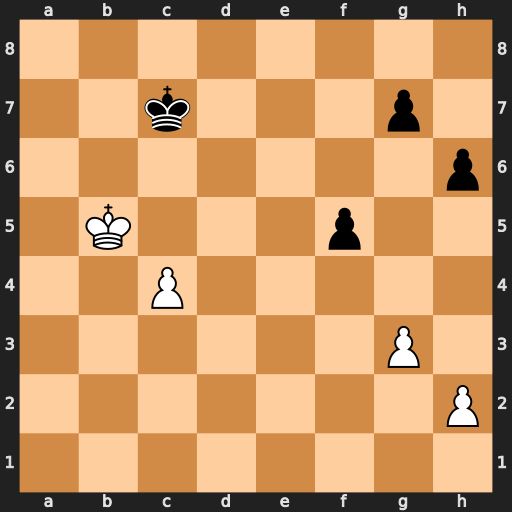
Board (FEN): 8/2k3p1/7p/1K3p2/2P5/6P1/7P/8
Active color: w
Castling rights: -
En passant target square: -
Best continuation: Kc5 g5 Kd5 f4 gxf4